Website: bh-photo
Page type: address-validator
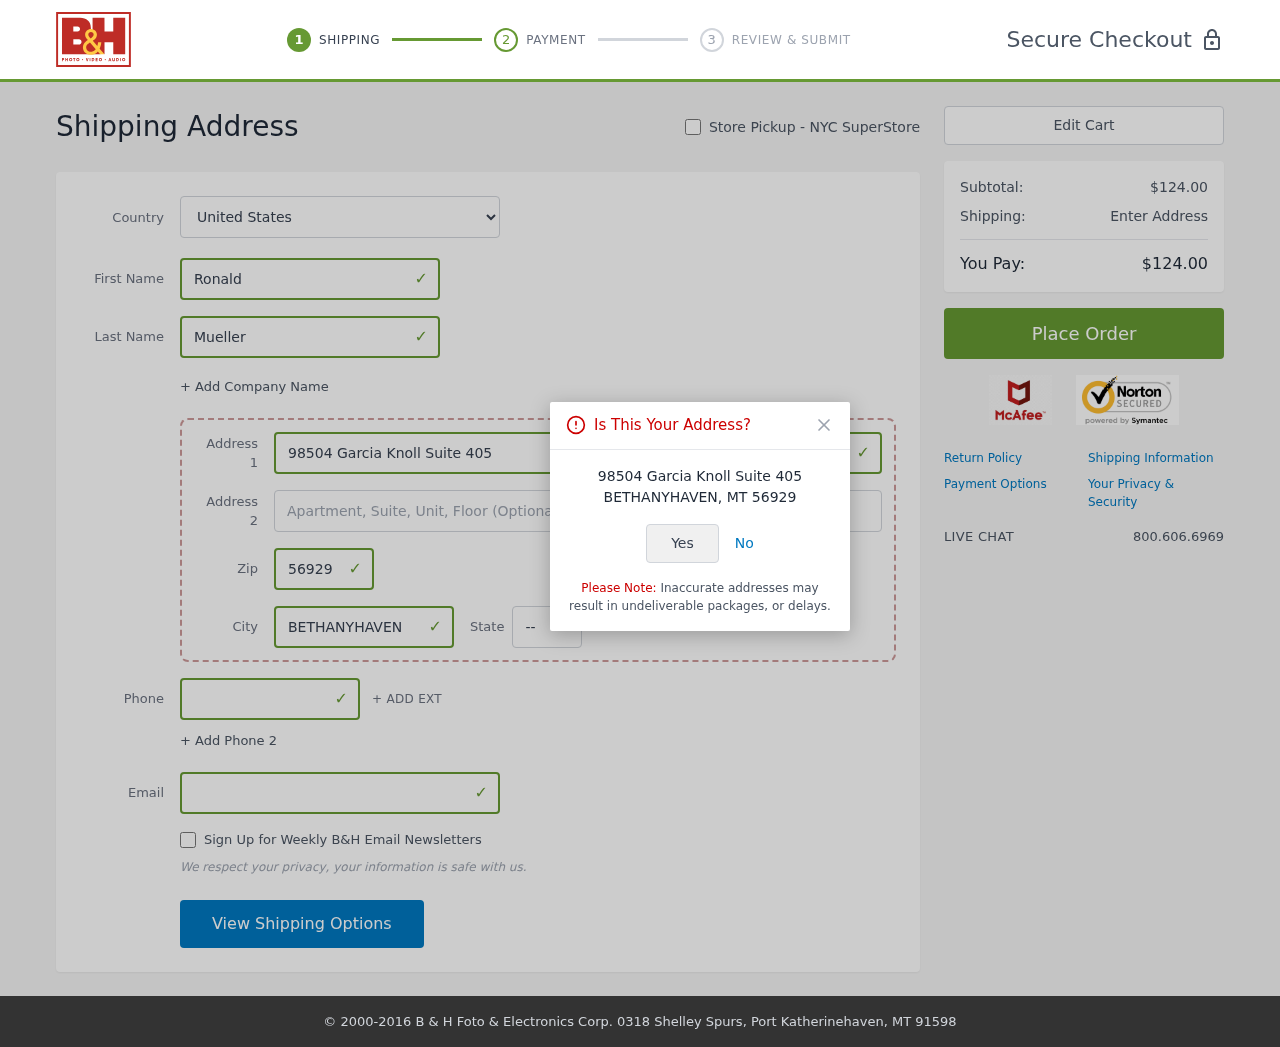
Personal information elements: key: PII_CITY
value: Bethanyhaven
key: PII_COUNTRY
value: United States
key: PII_EMAIL
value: ronald.mueller@hotmail.com
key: PII_FIRSTNAME
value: Ronald
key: PII_LASTNAME
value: Mueller
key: PII_PHONE
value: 2844611871
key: PII_POSTCODE
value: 56929
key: PII_STATE_ABBR
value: MT
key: PII_STREET
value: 98504 Garcia Knoll Suite 405
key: PII_CITY_CONFIRM
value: BETHANYHAVEN
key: PII_POSTCODE_FULL
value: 56929
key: PII_POSTCODE_NUMERIC
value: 56929
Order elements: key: ORDER_SUBTOTAL
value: $124.00
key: ORDER_TOTAL
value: $124.00